Question: I'm trying to debug a qunit ember integration test on Webstorm. Qunit is the same framework that ember is tested with.
Our test is similar to this:
'''
import startApp from '../helpers/start-app';
var App;
module('Integration Tests', {
setup: function() {
App = startApp();
},
teardown: function() {
Ember.run(App, 'destroy');
});
test("Checking hub page",function(){
expect(2);
visit('/hub');
andThen(function(){
console.log(currentRouteName());
ok('in to the function');
});
});
'''
I am trying these settings:

Edit------------------------------
I updated my run config but the application exits with the following error:
'''
debugger listening on port 59771
version: 0.1.7
Could not find watchman, falling back to NodeWatcher for file system events
BuildingBuilding.Building..Building...Building...
Build successful - 1853ms.
c[?25l[8;NaNrtty.setRawMode: Use 'process.stdin.setRawMode()' instead.
tty.js:37
throw new Error('can't set raw mode on non-tty');
^
'''
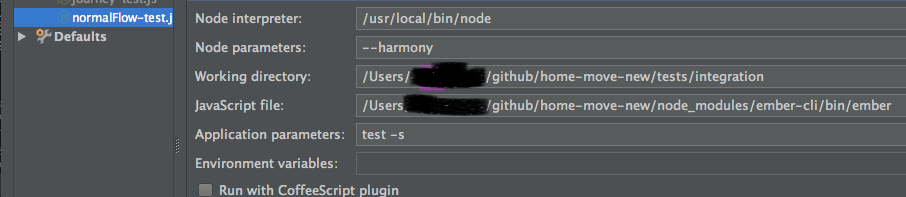
Answer: You should have used ember to run your code. And you are running it as a simple node.js application ('node foo-test.js'). Moreover, Node won't accept EcmaScript 6 syntax unless being run with --harmony switch. Please make sure to update your run configuration accordingly (to run ember and pass your spec as a parameter to it)